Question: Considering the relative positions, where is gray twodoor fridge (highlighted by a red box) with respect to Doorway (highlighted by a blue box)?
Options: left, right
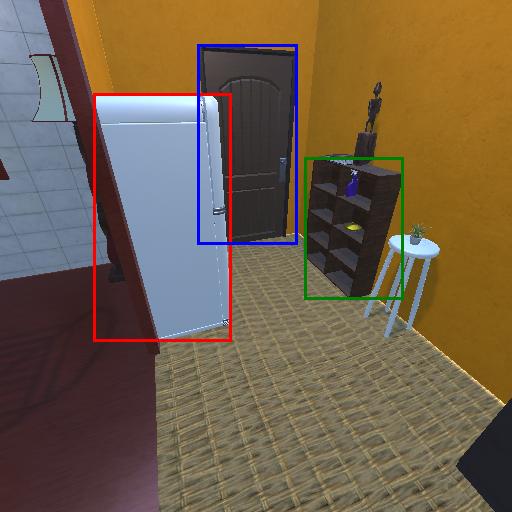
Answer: left